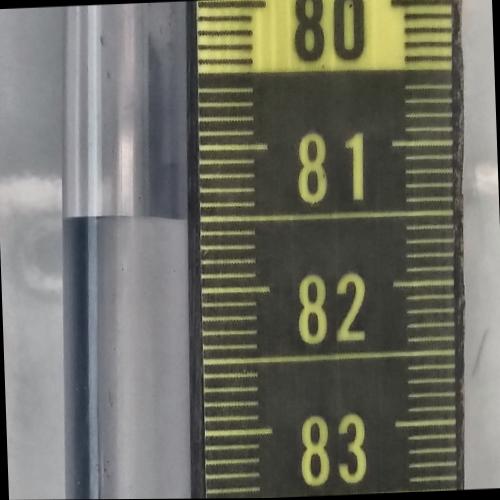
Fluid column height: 81.5 cm